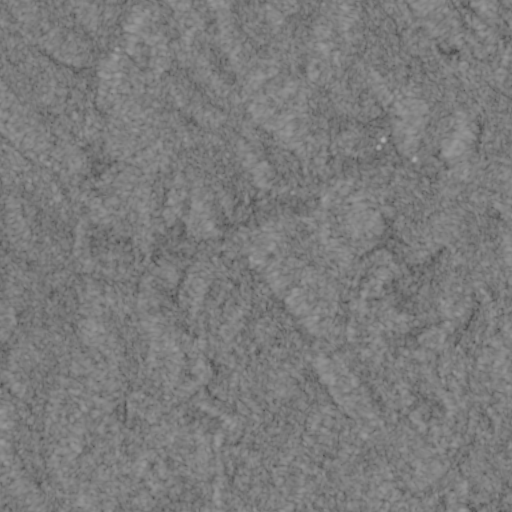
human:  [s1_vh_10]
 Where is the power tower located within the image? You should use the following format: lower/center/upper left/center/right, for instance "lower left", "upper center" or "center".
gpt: The power tower is located in the upper right of the image.
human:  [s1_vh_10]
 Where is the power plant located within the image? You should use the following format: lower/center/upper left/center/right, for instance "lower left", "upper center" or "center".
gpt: There is no power plant in the image.

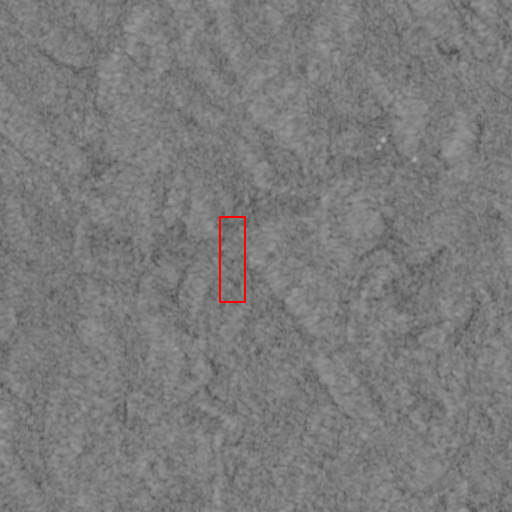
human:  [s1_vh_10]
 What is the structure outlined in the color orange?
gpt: There is no orange outline.
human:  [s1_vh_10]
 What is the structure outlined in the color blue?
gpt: There is no structure outlined in blue.